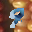
Label: 9